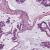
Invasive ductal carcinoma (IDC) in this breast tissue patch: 1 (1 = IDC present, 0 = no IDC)